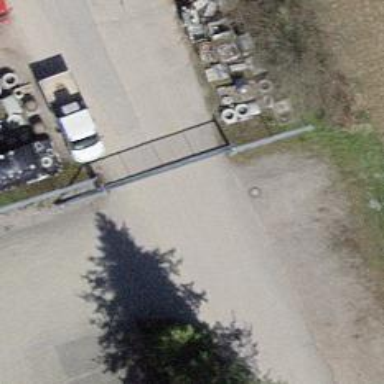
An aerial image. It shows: Gate.